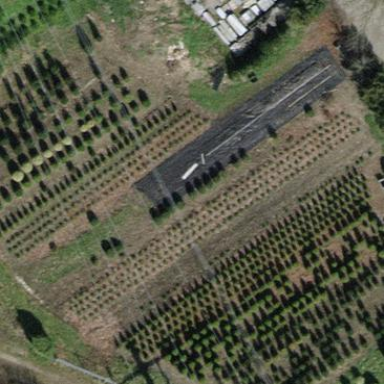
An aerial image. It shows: Plant nursery area.